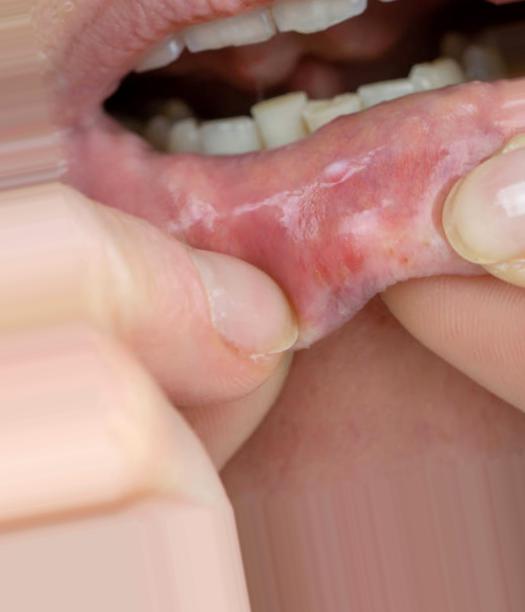
Condition: Mouth Ulcer